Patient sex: M
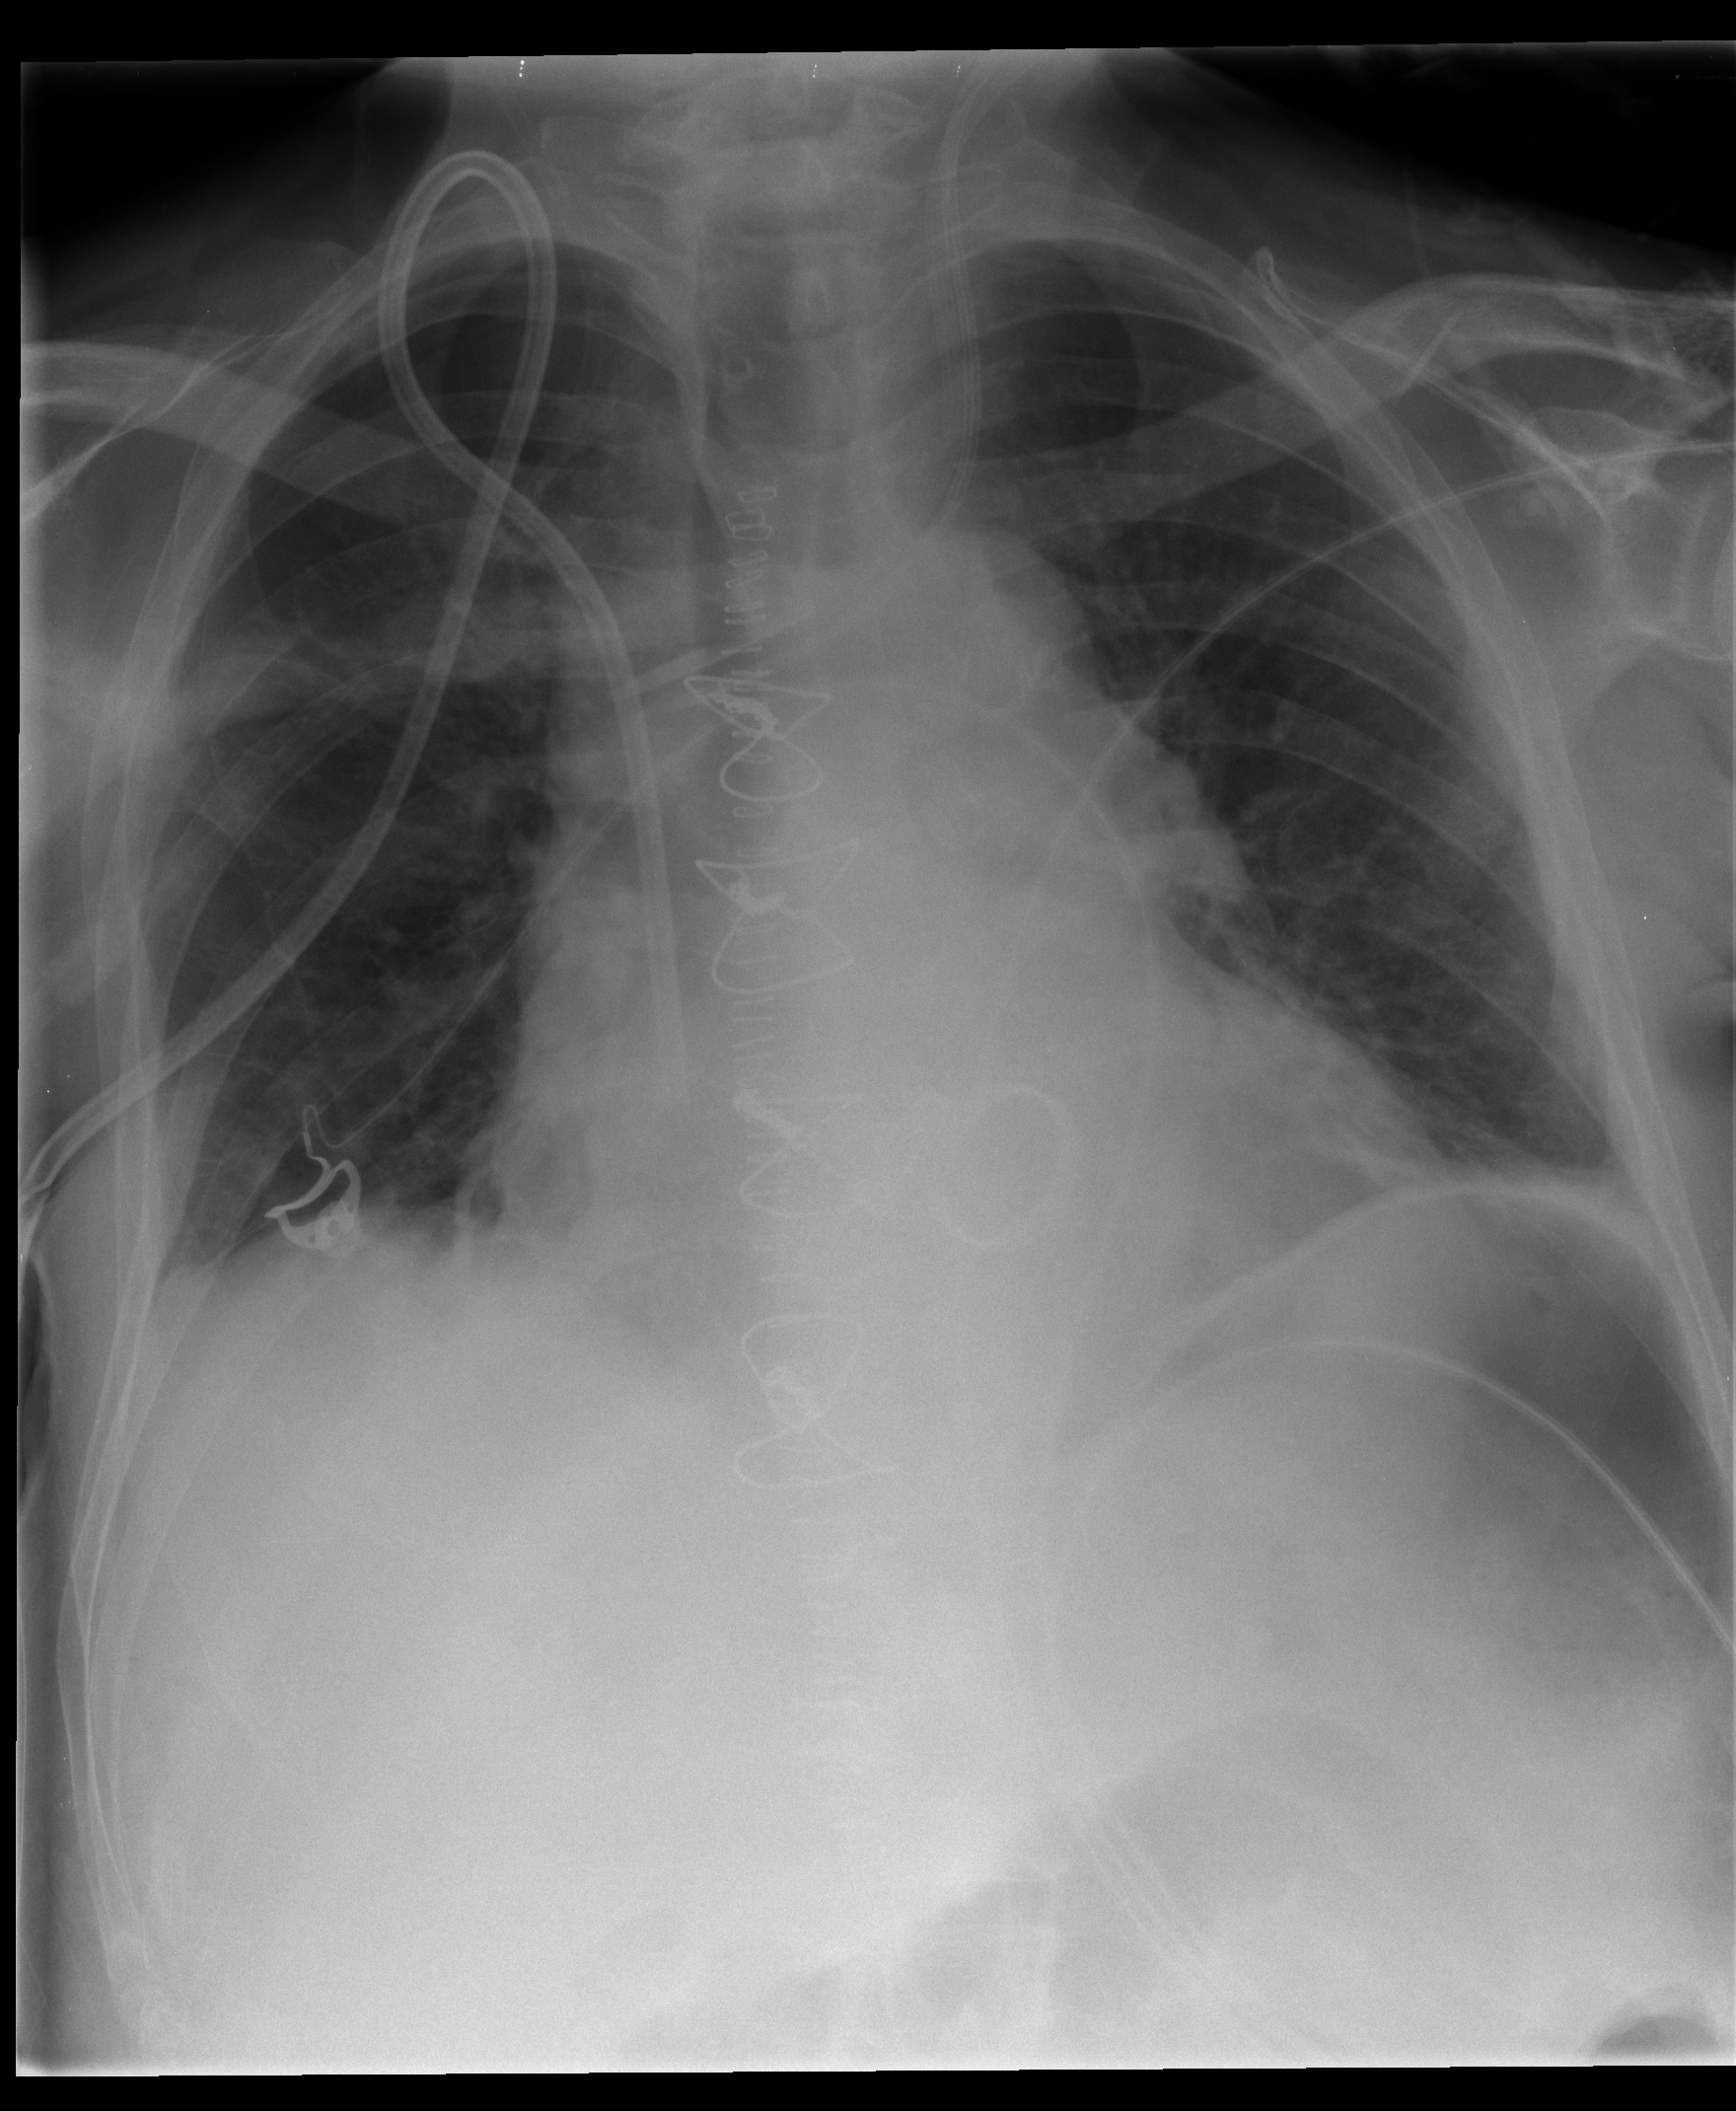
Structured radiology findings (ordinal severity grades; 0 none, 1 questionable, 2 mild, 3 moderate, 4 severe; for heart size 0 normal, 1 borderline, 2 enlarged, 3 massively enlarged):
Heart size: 2
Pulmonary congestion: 1
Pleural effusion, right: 0
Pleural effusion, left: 0
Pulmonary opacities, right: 0
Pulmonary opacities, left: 0
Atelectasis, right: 2
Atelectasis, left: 2